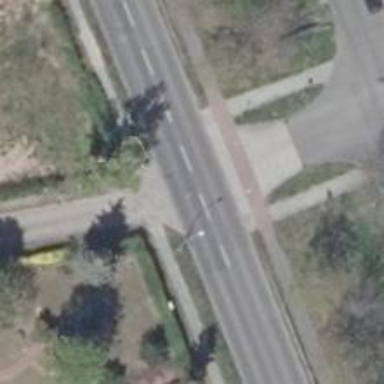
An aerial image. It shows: Residential road with asphalt surface. There are sidewalks on both sides of the road.